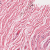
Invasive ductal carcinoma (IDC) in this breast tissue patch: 0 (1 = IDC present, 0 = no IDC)